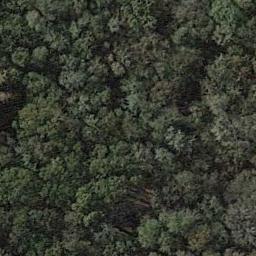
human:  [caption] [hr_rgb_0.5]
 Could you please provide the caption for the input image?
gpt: The forest has a lot of evenly distributed sage green trees .

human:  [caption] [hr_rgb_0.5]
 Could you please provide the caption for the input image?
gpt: The forest is full of green trees .

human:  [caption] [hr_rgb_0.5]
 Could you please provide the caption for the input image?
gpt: Many dark green trees are in a forest .

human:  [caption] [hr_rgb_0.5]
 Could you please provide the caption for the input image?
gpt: This is a dense forest .

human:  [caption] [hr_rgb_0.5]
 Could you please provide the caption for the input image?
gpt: There are many trees with yellow and green leaves in a forest .